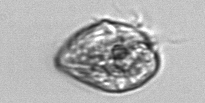
Label: Strombidium_morphotype1